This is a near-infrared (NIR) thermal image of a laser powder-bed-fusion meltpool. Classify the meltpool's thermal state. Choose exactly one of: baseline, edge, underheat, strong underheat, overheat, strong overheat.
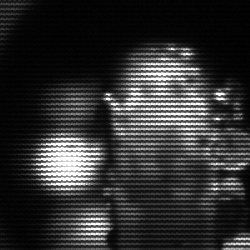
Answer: strong underheat